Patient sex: M
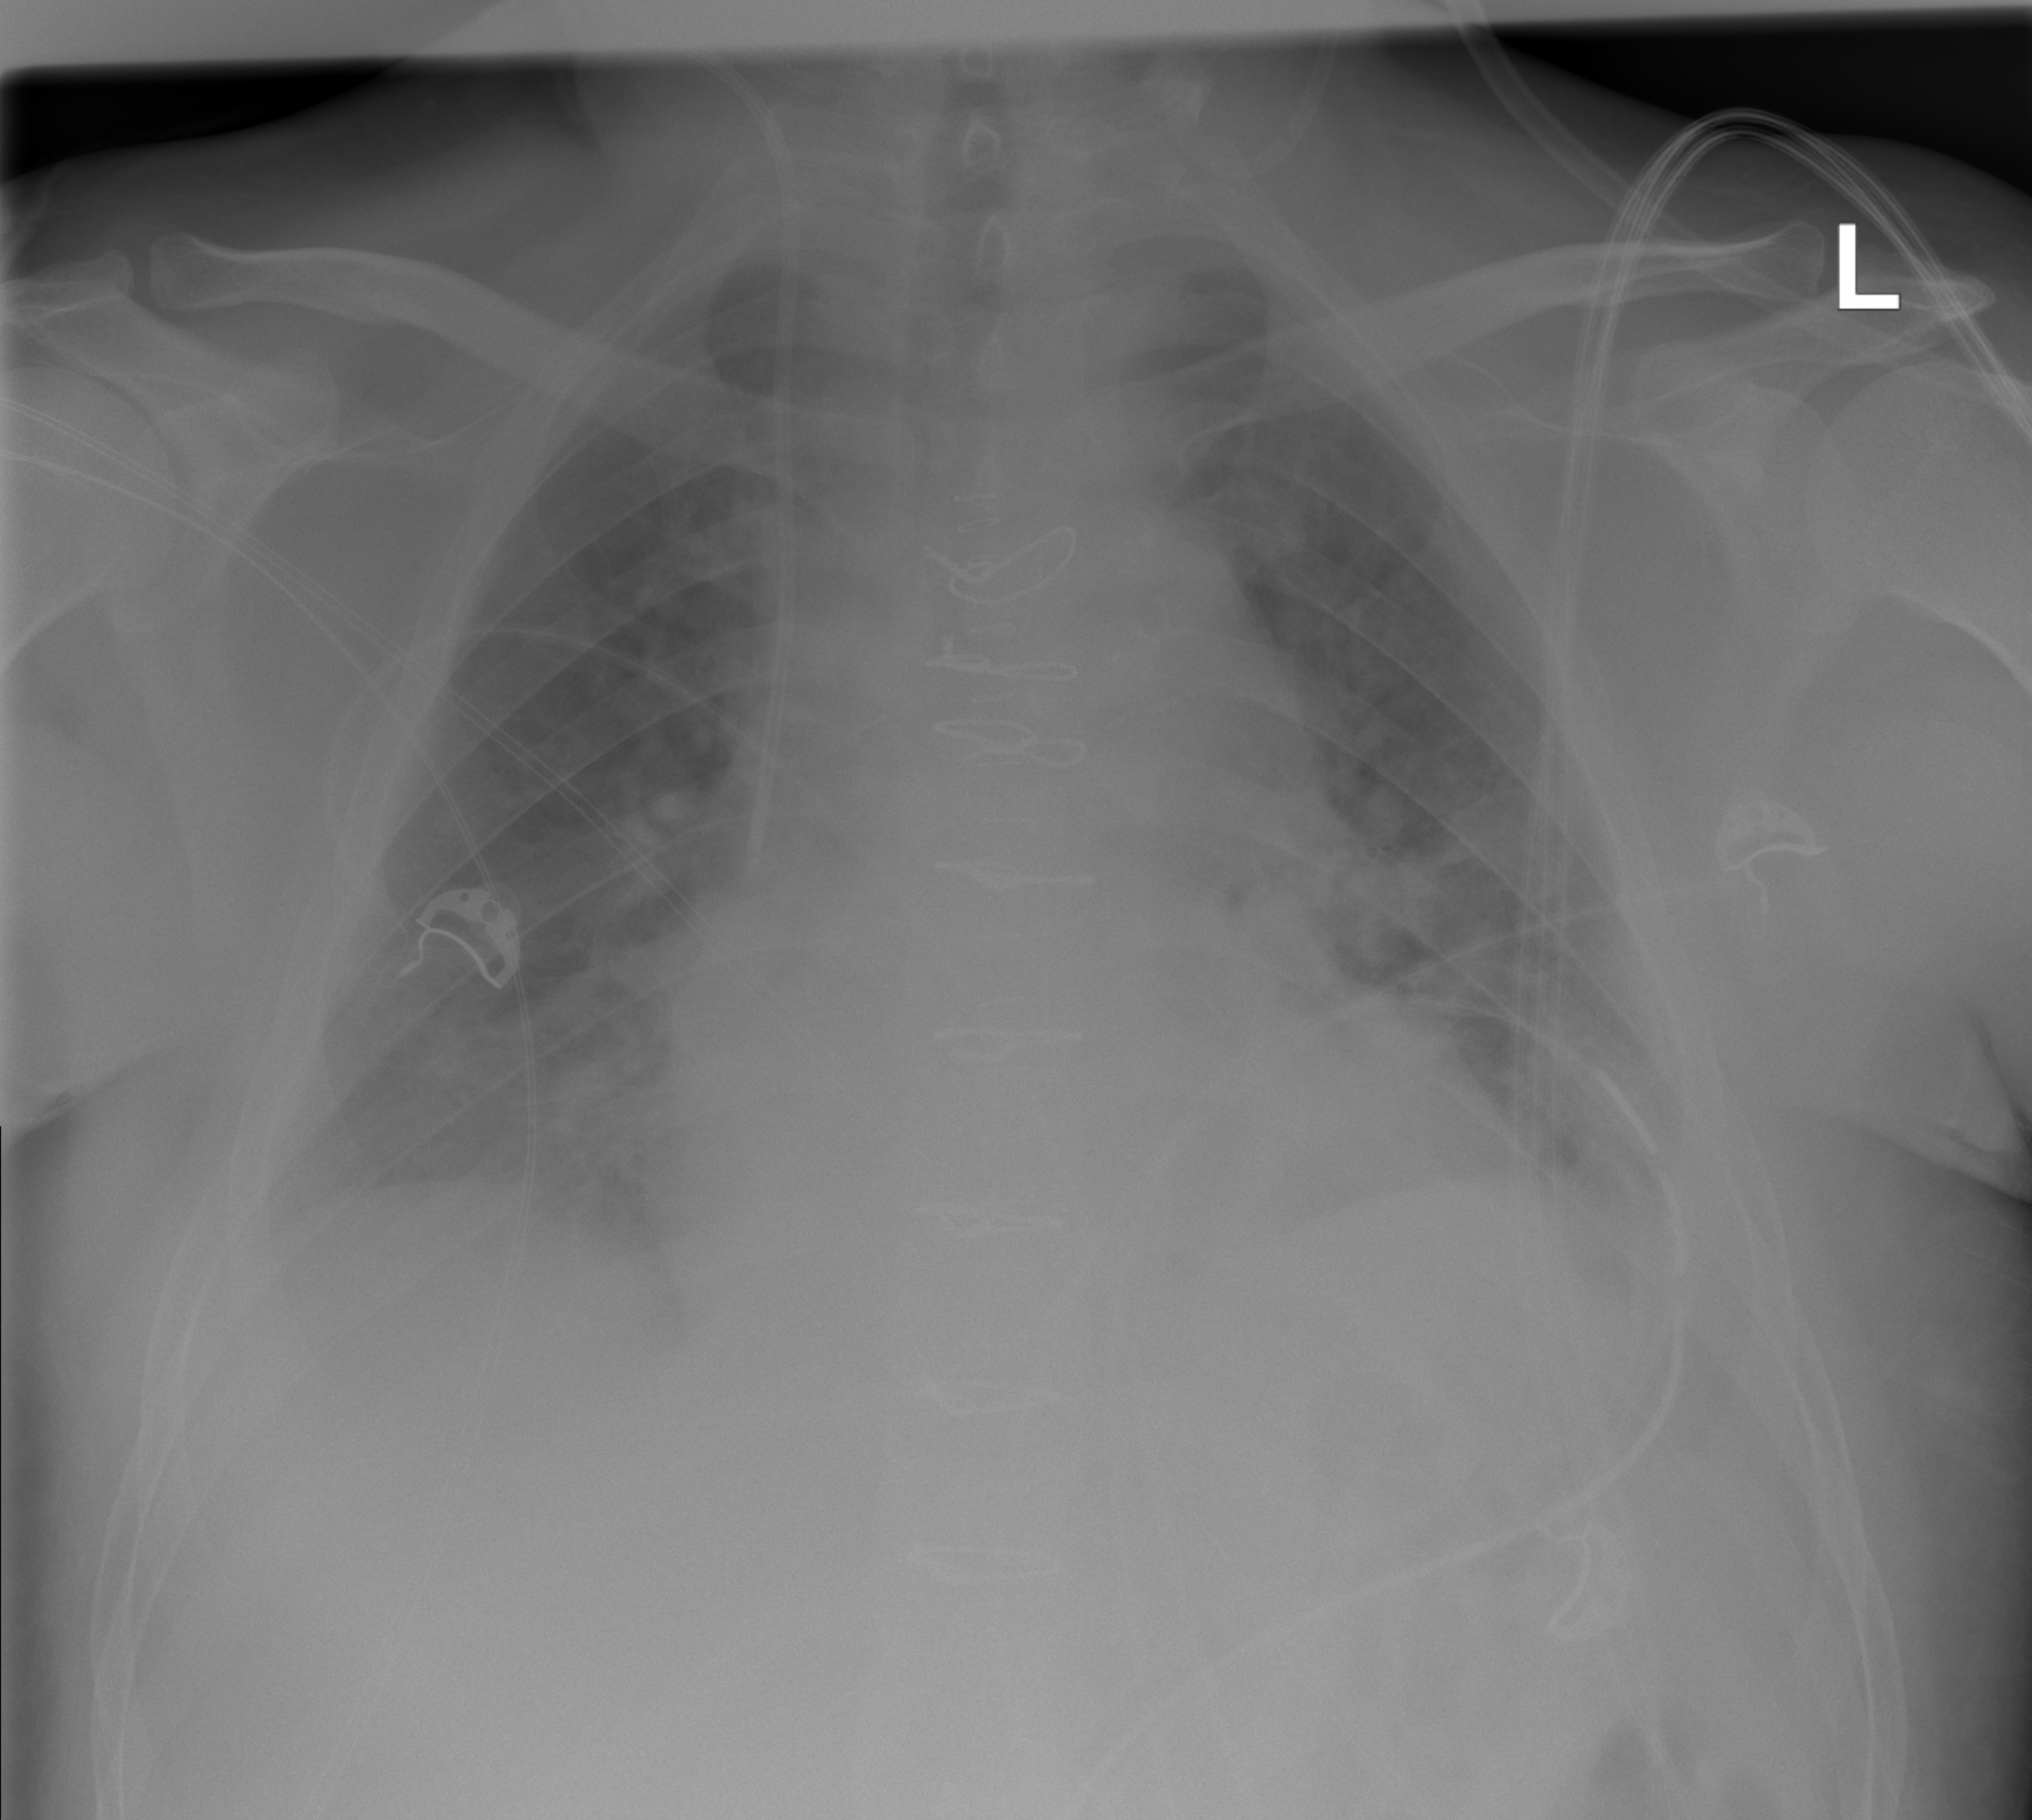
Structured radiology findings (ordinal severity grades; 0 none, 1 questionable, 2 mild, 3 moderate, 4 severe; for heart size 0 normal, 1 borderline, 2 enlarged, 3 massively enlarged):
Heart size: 0
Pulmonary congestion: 0
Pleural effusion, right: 2
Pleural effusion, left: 1
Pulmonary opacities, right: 0
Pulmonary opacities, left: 2
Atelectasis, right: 2
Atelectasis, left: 2